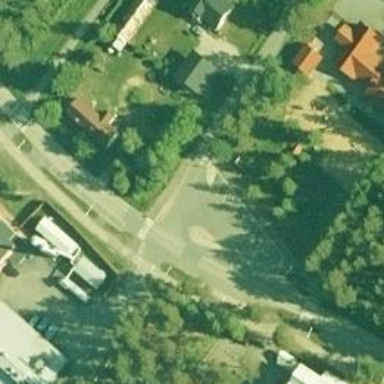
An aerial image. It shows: Zebra crossing on the road.